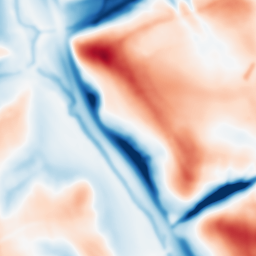
Category: multiscale
Decomposition family: dog_multiscale
Decomposition parameters: sigma_ratio: 1.6
n_scales: 5
base_sigma: 2
Upsampling method: quartic
Upsampling parameters: scale: 8
Upsampling scale: 8